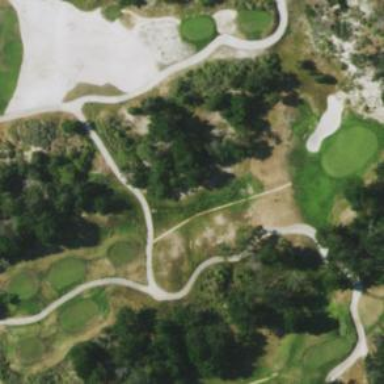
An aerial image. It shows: Path for both road and golf.